Question: at the moment I develop a iOS App with ARC. The app is a storyboard application with two TableViewControllers.
The problem is, that instruments shows me a memory leak in the following case:
> Start of the Application --> MainViewController loaded --> Home Button is pressed --> Local Notification appears --> App starts using the local notification --> AppDelegate get the navigation controller --> Calls function in MainViewController which load the 2. View Controller --> 2. View Controller is shown and User clicks on "Back".
At this point instruments shows me a memory leak:
'''
Leaked Object | # | Address | Size | Responsible Library | ResponsibleFrame
__NSCFString | 1 | 0xe40dd30 | 32 Bytes | Foundation | -[NSPlaceholderString initWithFormat:locale:arguments:]
'''
When I look into the Stack Trace I can't see any of my own function.
Did I make an mistake in my programming or is this a bug in the Apple Framework.
How can avoid the problem?

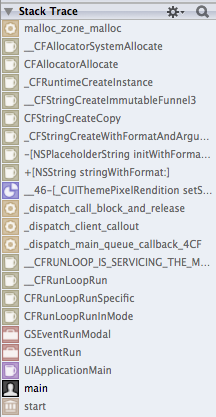
Answer: I have received this kind of Leaks for NSPlaceholderString . But you can ignore that as it leaks because of Apple Framework and its of only 32 bytes .